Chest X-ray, PA view. Patient: 36 years old, sex M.
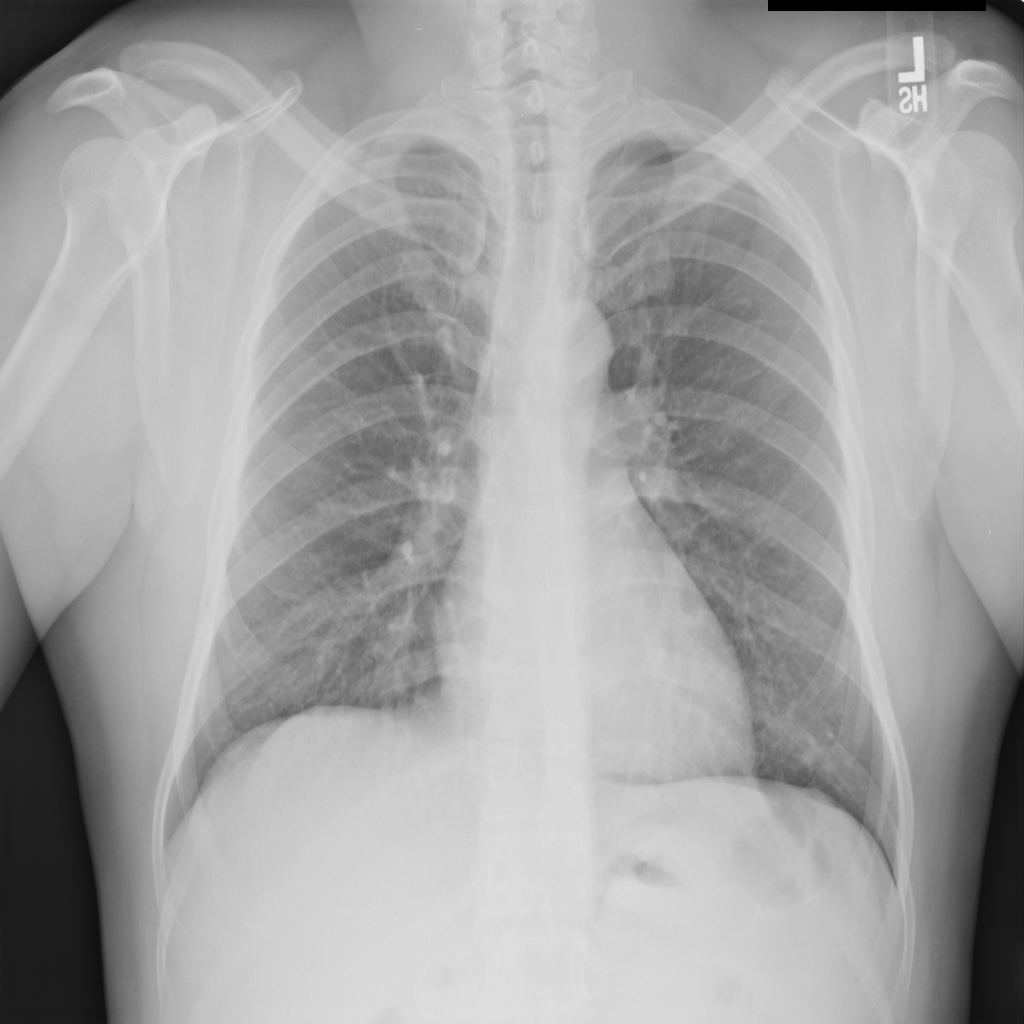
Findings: Nodule